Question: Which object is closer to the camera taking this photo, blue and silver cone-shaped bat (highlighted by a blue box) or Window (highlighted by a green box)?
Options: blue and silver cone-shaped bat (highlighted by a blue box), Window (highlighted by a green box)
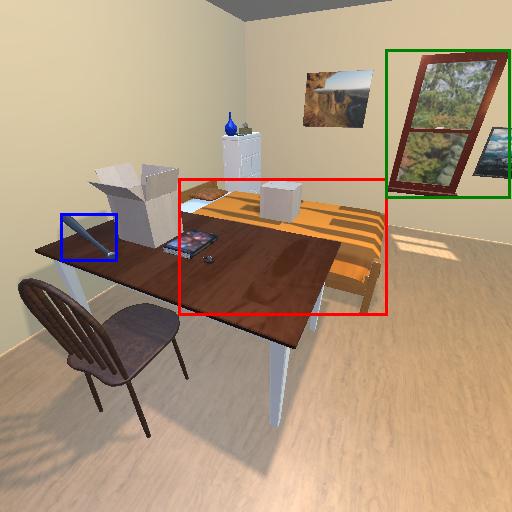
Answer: blue and silver cone-shaped bat (highlighted by a blue box)